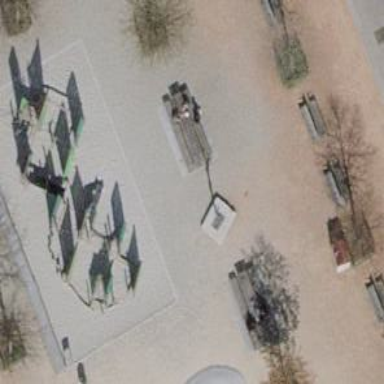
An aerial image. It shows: Picnic table located in leisure land area.